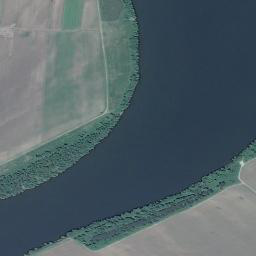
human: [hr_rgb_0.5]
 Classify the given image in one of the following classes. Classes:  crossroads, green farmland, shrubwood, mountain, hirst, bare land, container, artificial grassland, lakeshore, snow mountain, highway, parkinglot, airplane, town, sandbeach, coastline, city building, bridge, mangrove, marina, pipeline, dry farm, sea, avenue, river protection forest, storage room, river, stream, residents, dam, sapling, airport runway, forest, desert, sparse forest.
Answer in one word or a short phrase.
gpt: river